Interaction volume radius: 5 \u00c5
Interaction volume height: 35 \u00c5
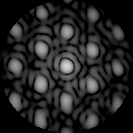
Disorder parameter: 0.2562